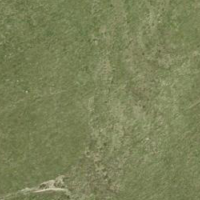
EUNIS habitat code: 23
Species observed at this site:
Aelia acuminata